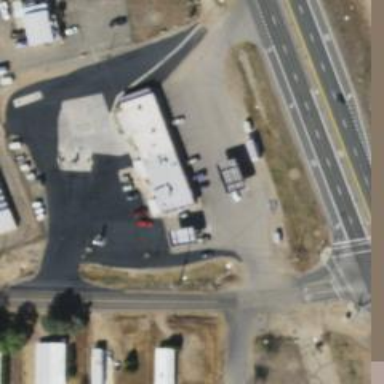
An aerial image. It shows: Convenience shop.